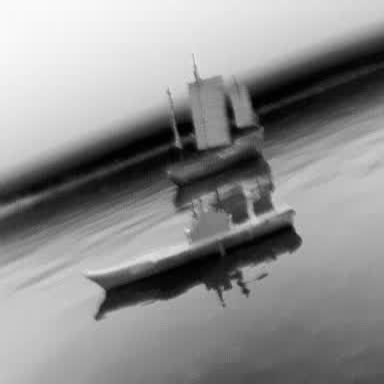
There is a sailboat in the infrared image.